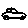
Label: car